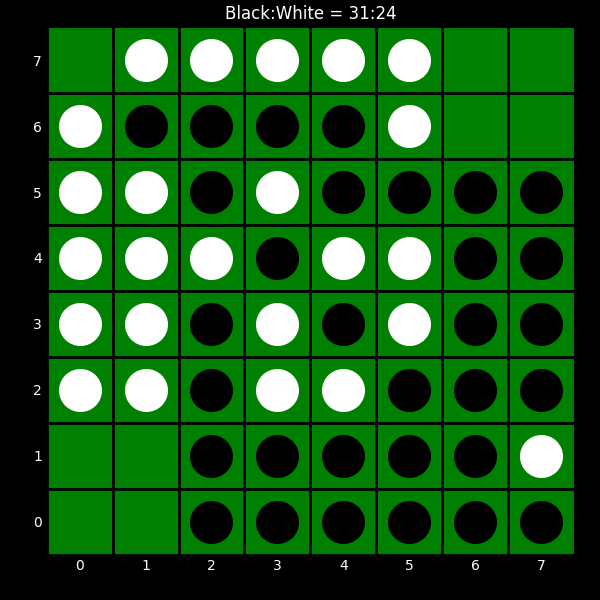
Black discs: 31
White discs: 24